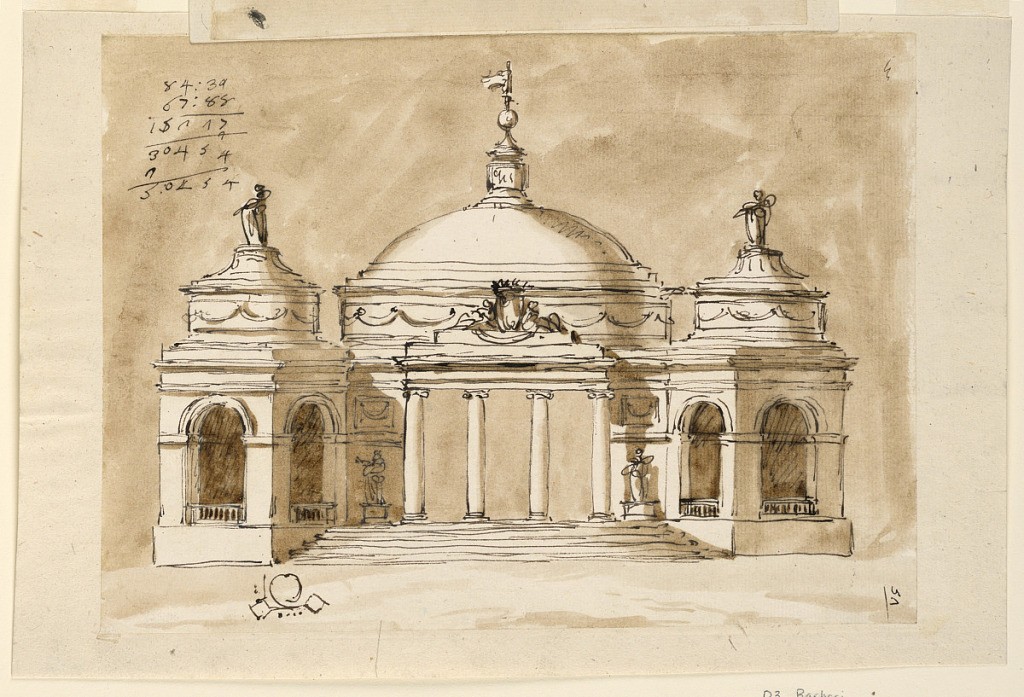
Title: Design for a Kaffeehaus
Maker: Giuseppe Barberi, Italian, 1746–1809
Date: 1780-1790
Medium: Pen and brown ink, brush and brown wash, graphite on lined off-white laid paper
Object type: Drawing
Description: Square pavilions with pedestals and statues on top project diagonally from a central domed pavilion showing a weather cock on top. Steps lead to the three intercolumnar spaces of the portico, which is topped by a princely coat of arms between two crouching figures. Bottom left: rough sketch of the plan of another pavilion. Top left: account.